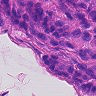
Metastatic tissue present: yes